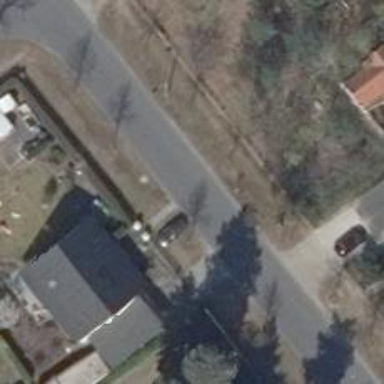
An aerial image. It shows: Footway.